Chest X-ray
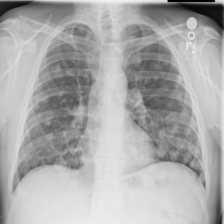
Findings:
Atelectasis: negative
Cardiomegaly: negative
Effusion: negative
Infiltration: negative
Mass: negative
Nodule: negative
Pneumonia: negative
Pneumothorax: negative
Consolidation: negative
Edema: negative
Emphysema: negative
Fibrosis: negative
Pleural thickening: negative
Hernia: negative